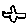
Label: bird